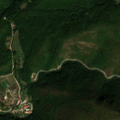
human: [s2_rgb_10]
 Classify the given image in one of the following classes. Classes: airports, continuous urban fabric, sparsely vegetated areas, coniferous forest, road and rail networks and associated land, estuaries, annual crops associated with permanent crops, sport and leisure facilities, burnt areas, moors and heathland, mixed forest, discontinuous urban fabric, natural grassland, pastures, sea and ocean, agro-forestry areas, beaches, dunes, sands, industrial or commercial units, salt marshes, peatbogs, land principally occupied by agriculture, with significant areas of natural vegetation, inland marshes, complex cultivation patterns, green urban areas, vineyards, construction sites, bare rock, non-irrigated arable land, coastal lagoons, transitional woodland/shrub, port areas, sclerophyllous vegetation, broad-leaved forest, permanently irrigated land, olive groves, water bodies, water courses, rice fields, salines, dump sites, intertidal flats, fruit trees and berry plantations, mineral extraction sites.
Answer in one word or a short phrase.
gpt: land principally occupied by agriculture, with significant areas of natural vegetation, broad-leaved forest, transitional woodland/shrub